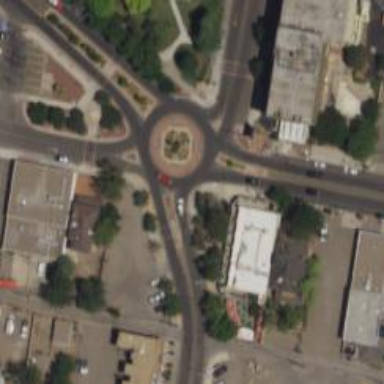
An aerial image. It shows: Roundabout on primary highway.